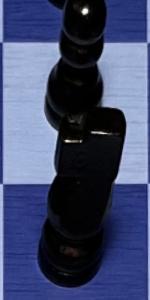
Label: Knight_Black